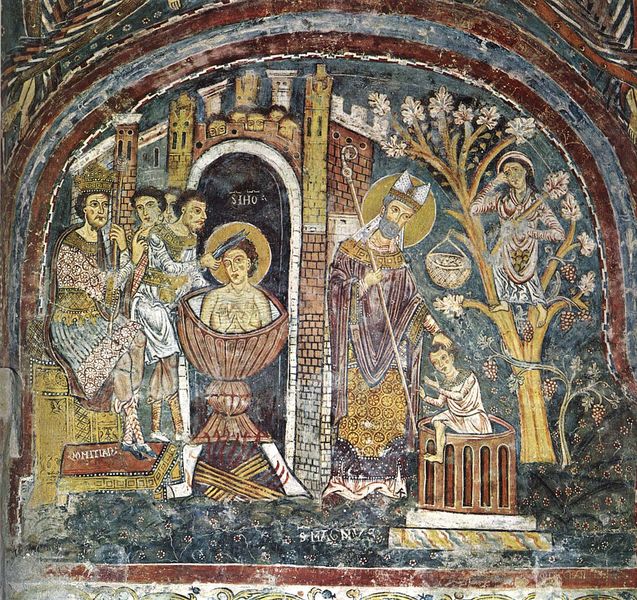
Titel: Kathedrale in Anagni
Standort: Anagni (EU - I - Latium)
Schlagwörter: baum, blau, dunkel, feuer, gelb, menschen, see, stadt, frau, malerei, alt, haare, kind, krone, brunnen, bischof, tor, bad, burg, heiligenschein, nimbus, christus, mauern, schneiden, mittelalter, heilige, fresko, taufe, basin, friseur